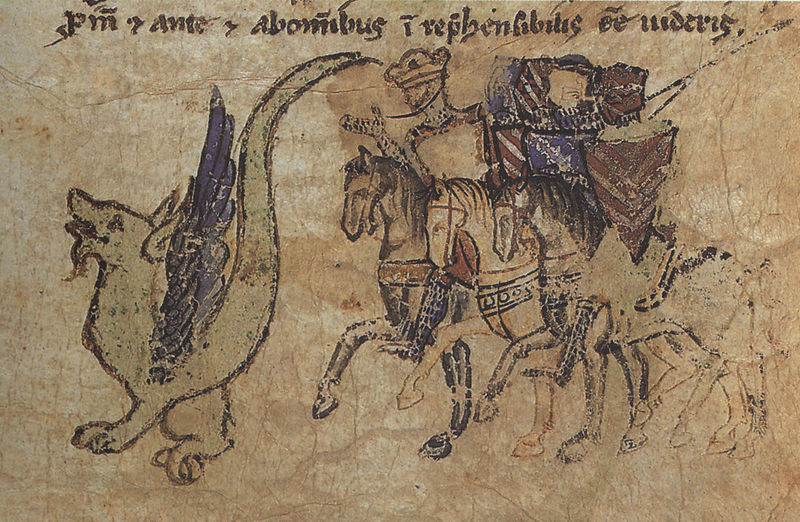
Titel: Alexanderroman
Institution: Leipzig, Stadtbibliothek
Schlagwörter: blau, flügel, kopf, schmuck, zeichnung, rot, blass, stein, drei, krone, pferd, pferde, reiter, schwanz, schrift, papier, farbe, könig, lanze, soldaten, wandmalerei, pfoten, schild, buch, ritter, schimmel, buchseite, wappen, böau, helme, fabel, mittelalter, fabelwesen, greif, speer, speere, ungeheuer, verfolgen, drache, latein, schilde, basilisk